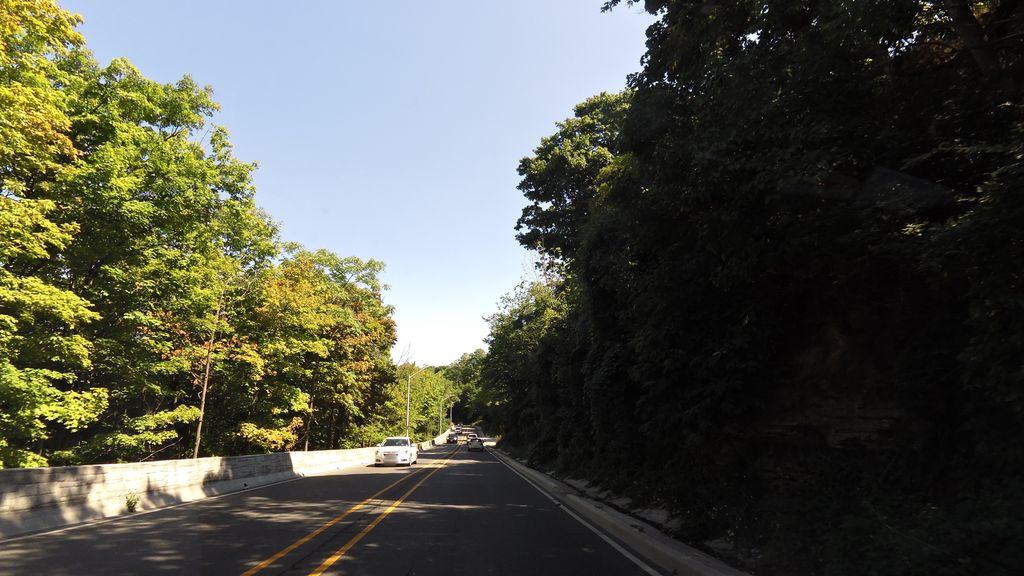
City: hamilton